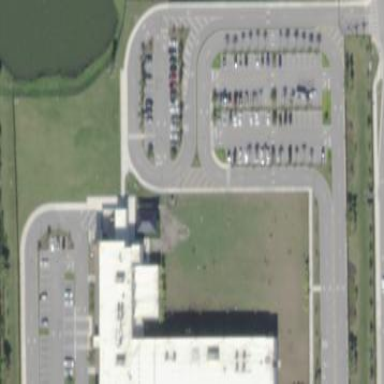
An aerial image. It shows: School.